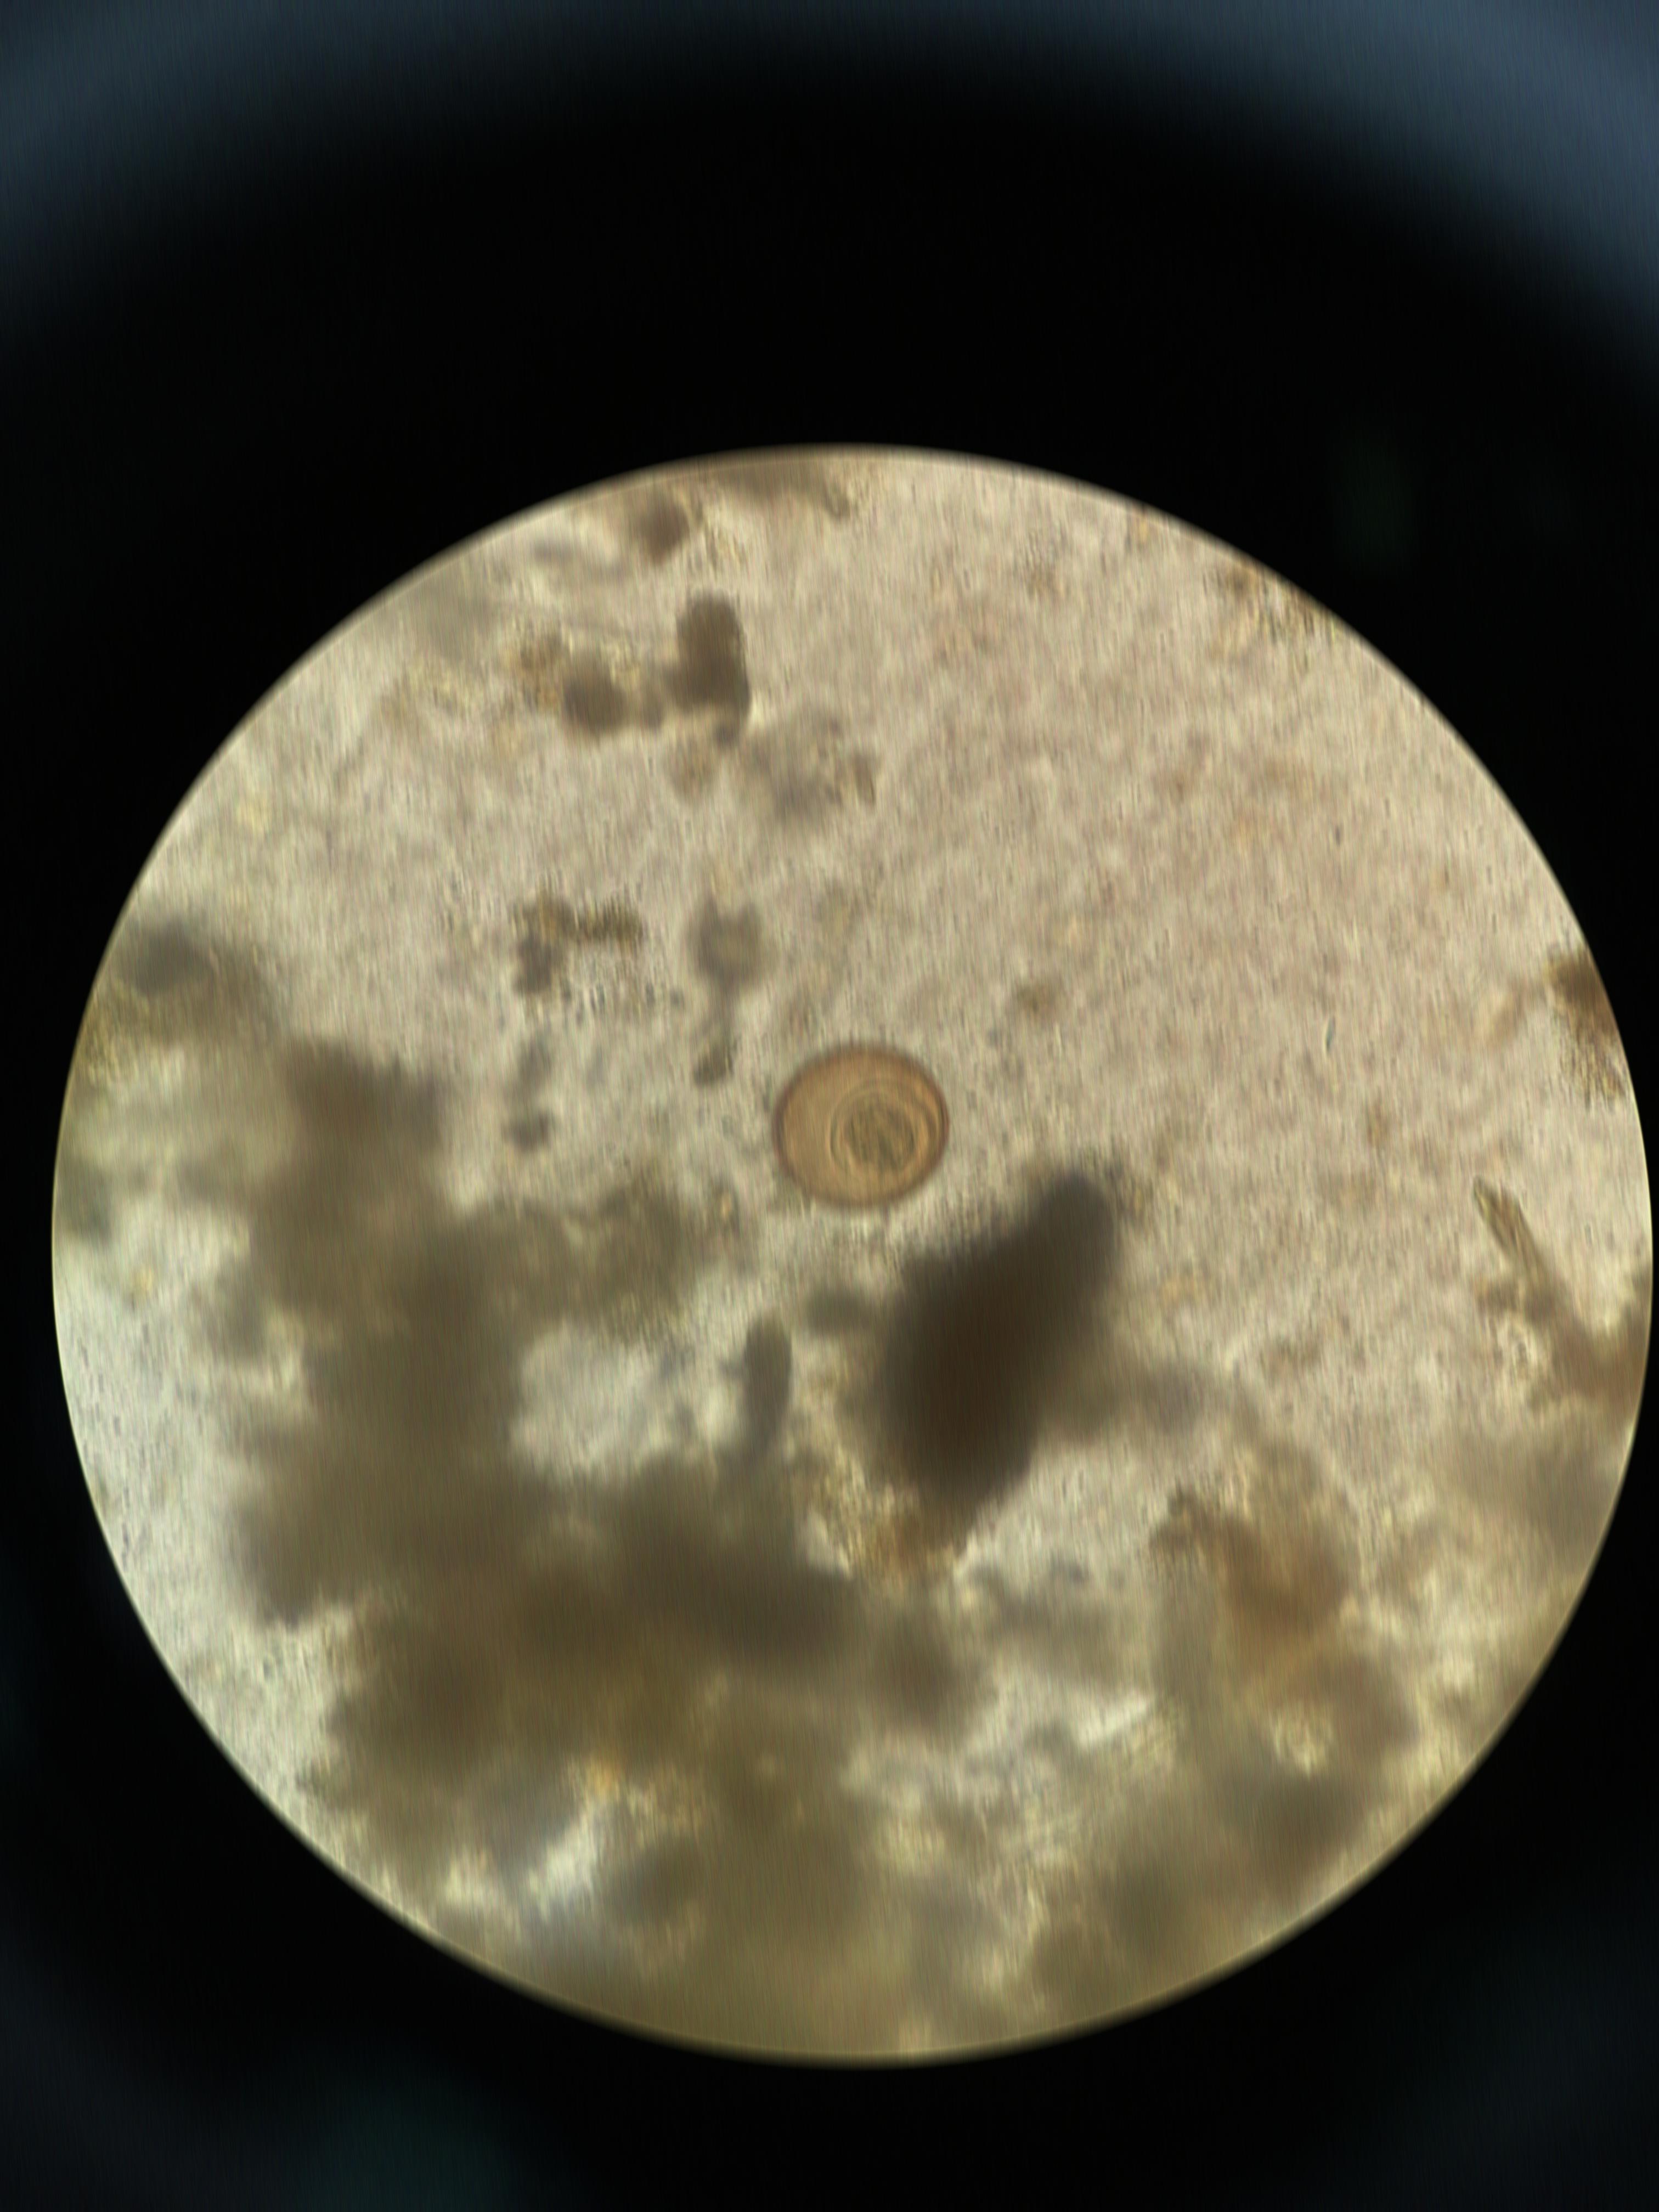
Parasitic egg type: Hymenolepis diminuta